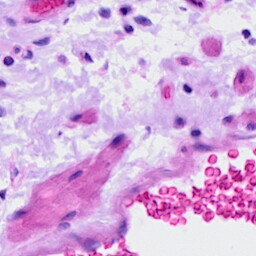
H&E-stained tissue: Ovarian